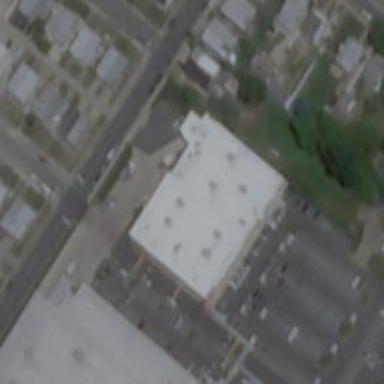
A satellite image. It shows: Building housing car repair shop.